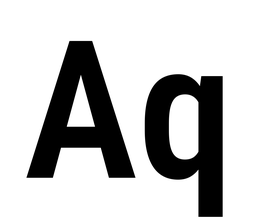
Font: Roboto_Condensed_SemiBold